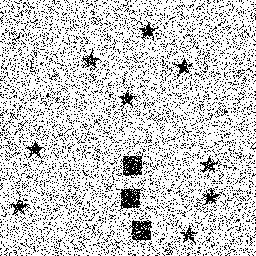
Squares: 3
Triangles: 0
Stars: 9
Total shapes: 12